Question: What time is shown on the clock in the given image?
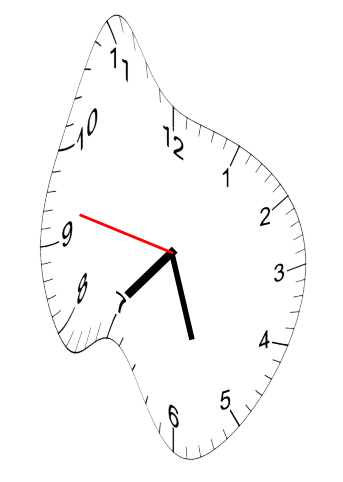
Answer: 07:26:47